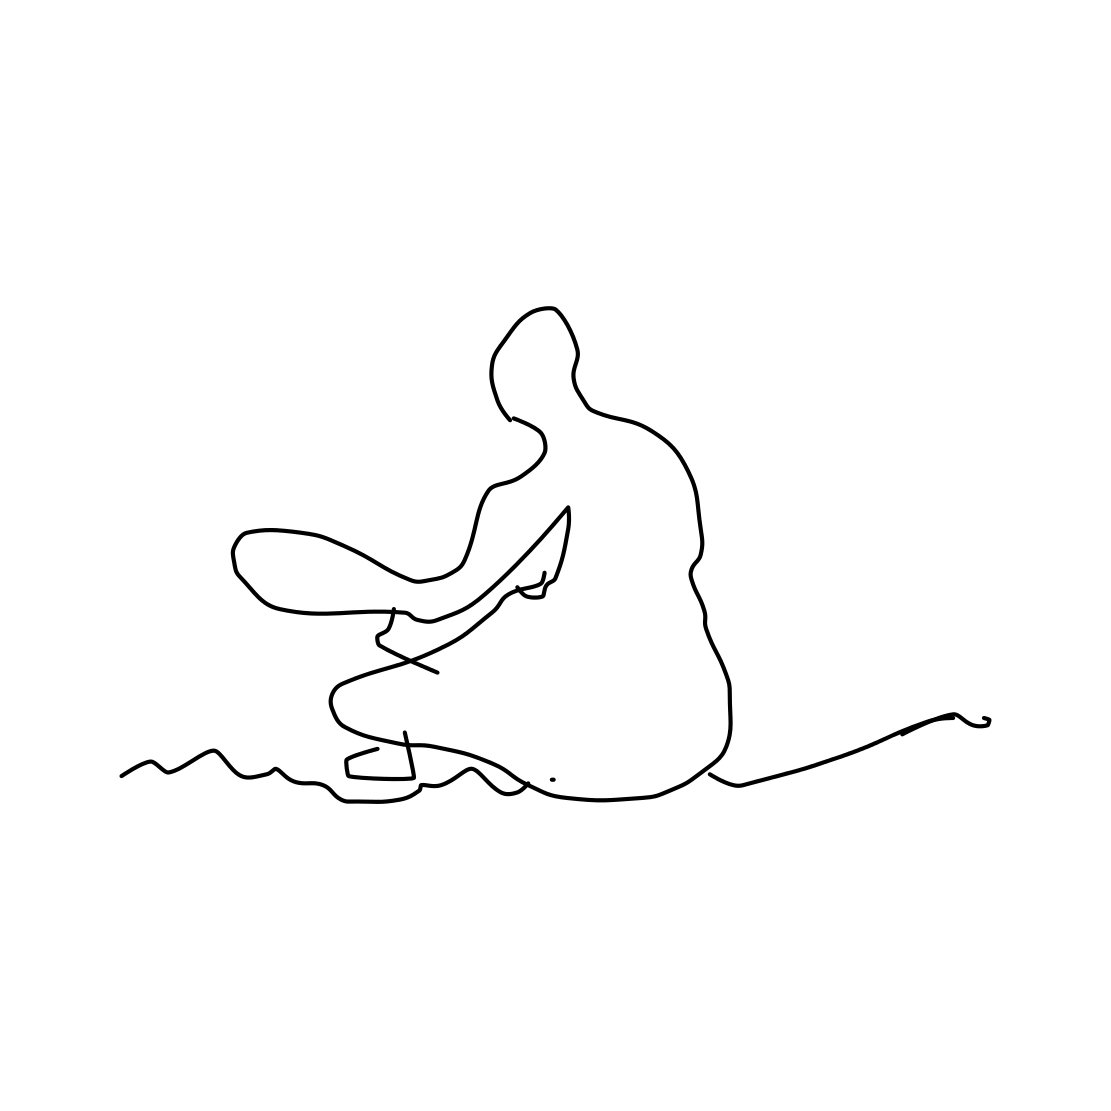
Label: person sitting